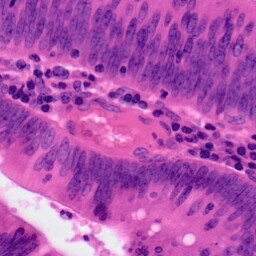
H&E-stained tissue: Colon